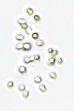
Label: Phaeocystis